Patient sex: F
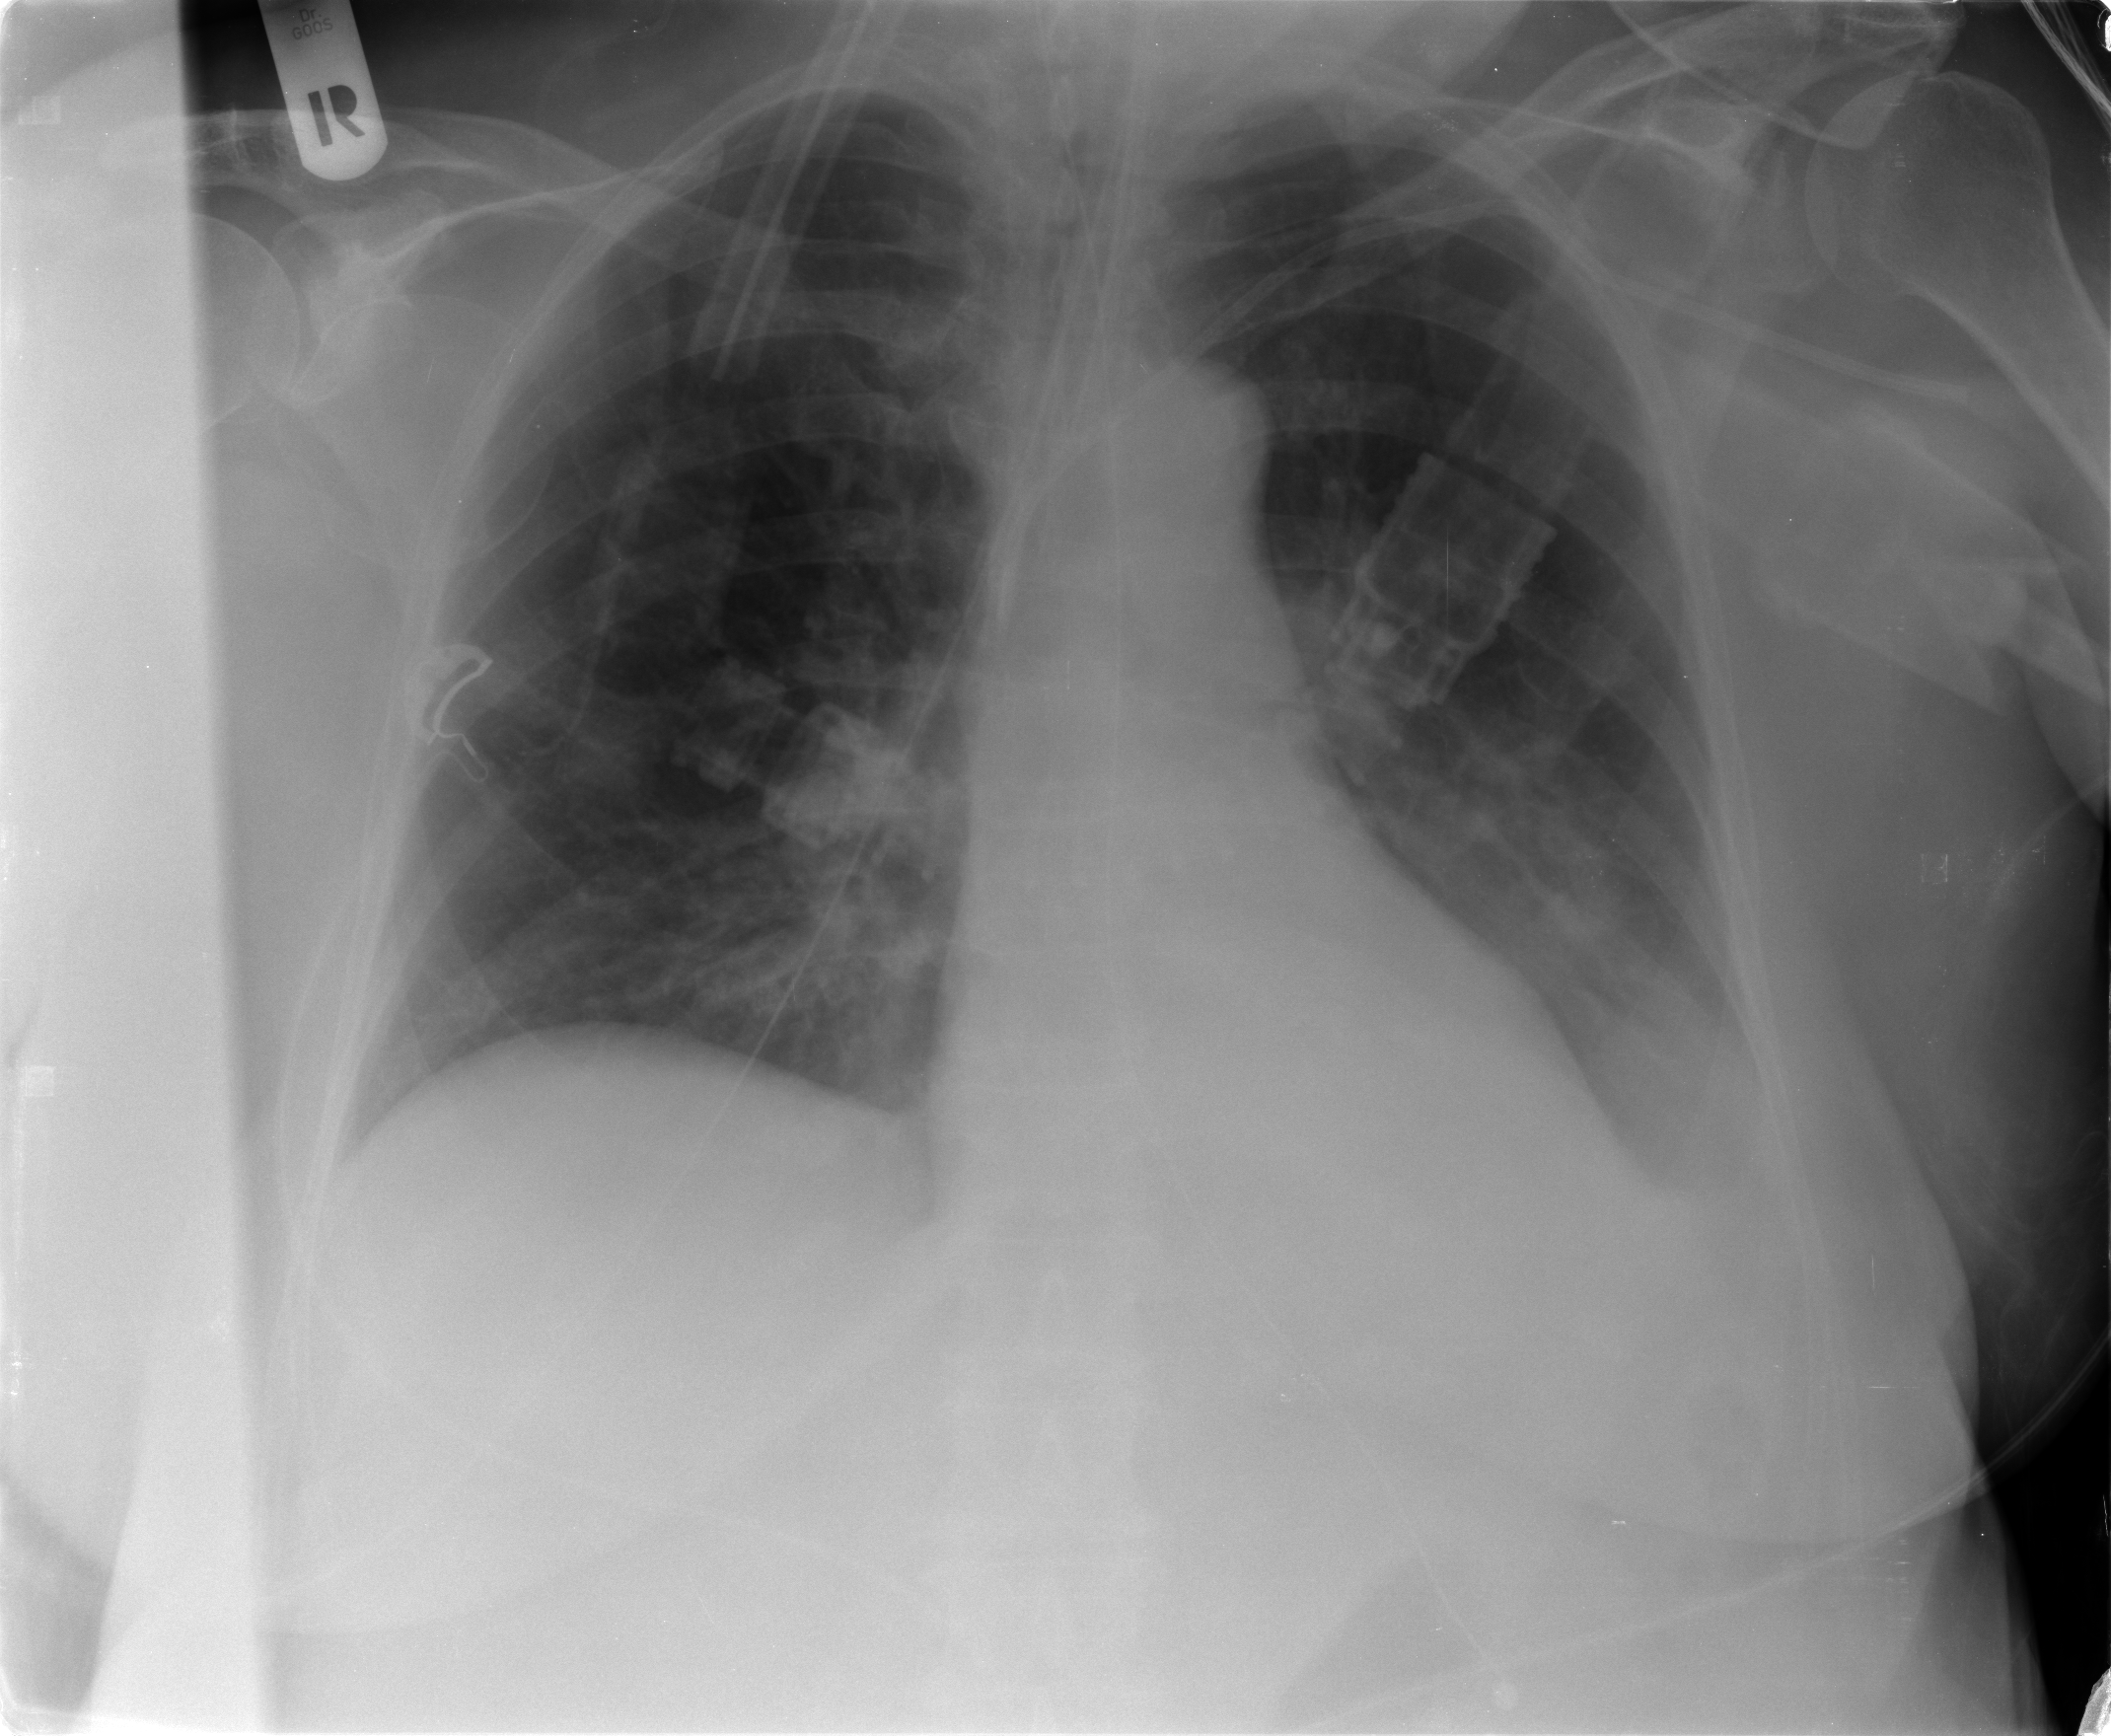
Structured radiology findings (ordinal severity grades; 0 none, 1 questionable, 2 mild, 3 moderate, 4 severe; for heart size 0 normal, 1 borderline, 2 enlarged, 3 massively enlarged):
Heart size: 0
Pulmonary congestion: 0
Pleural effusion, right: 0
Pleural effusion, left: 2
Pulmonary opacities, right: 0
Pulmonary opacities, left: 0
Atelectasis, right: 0
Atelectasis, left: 2